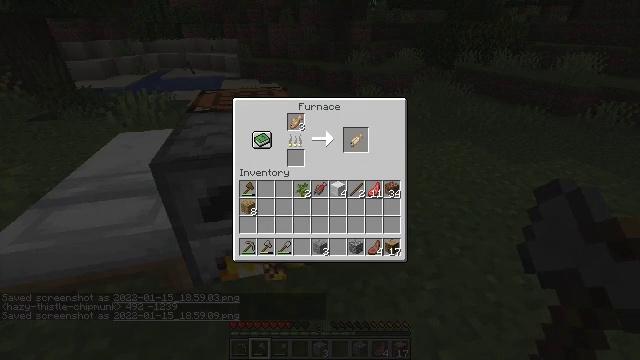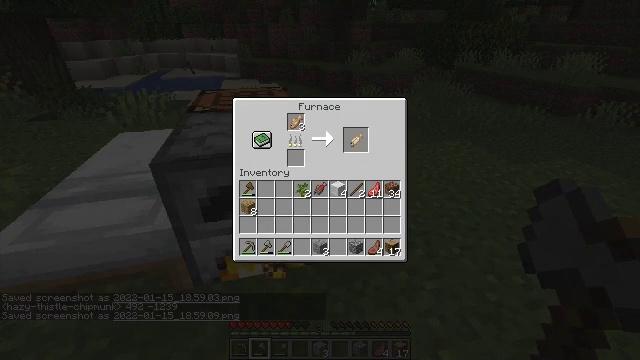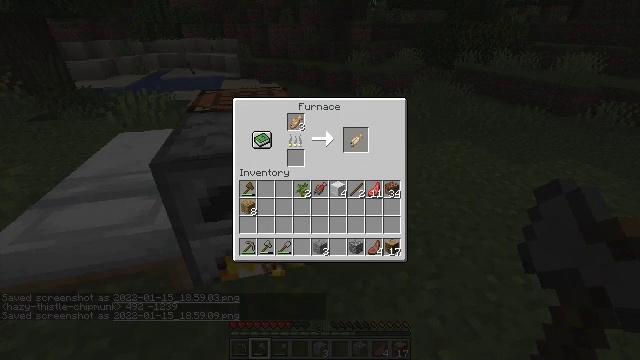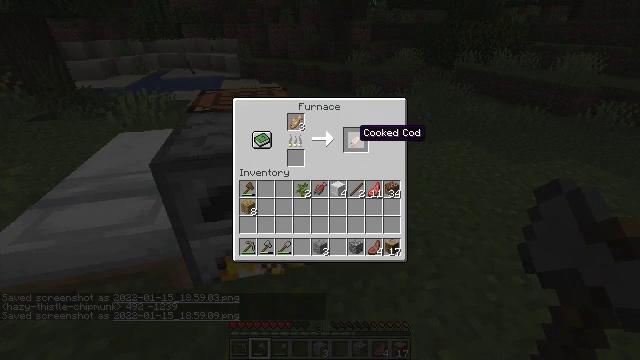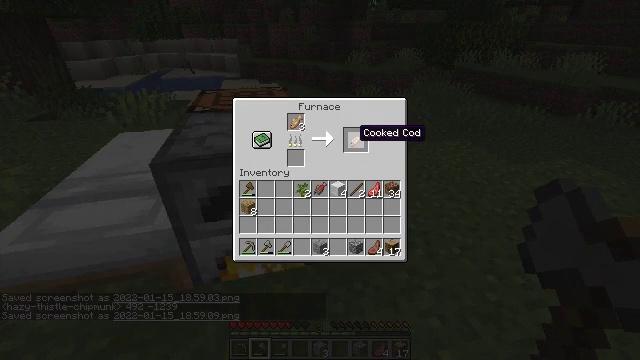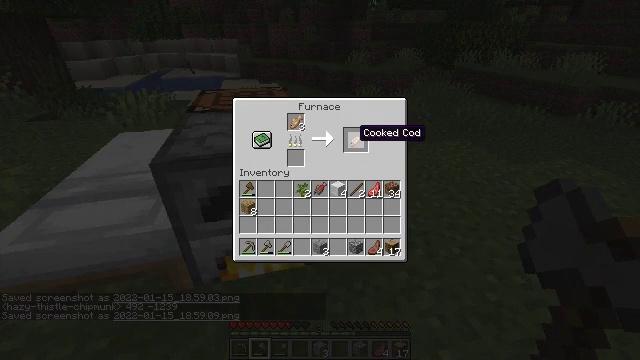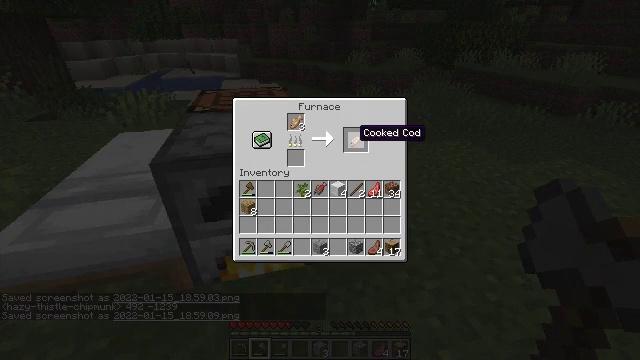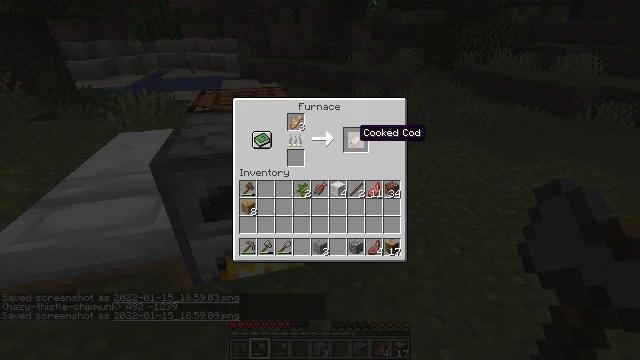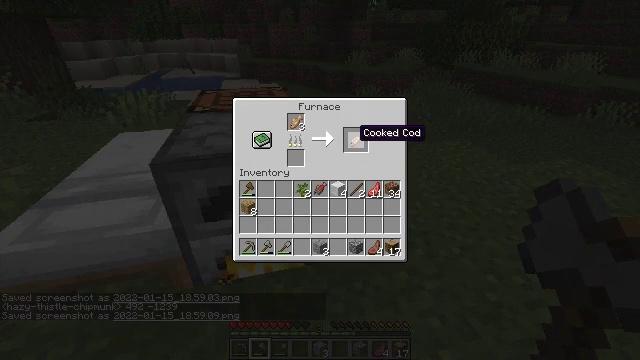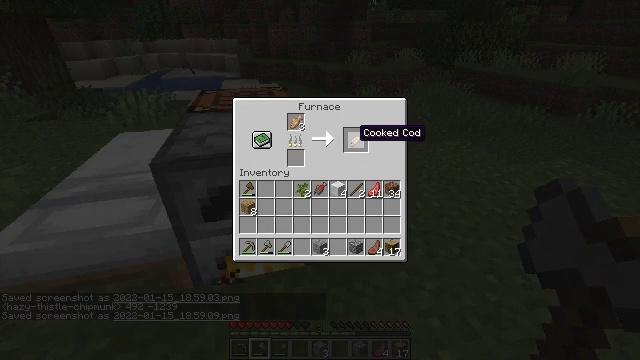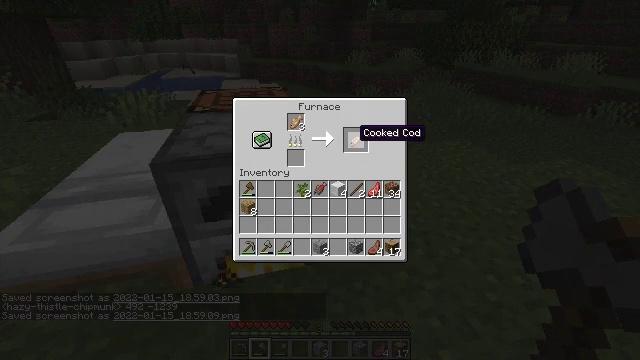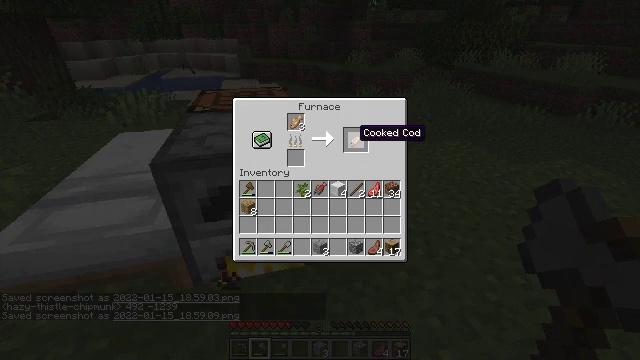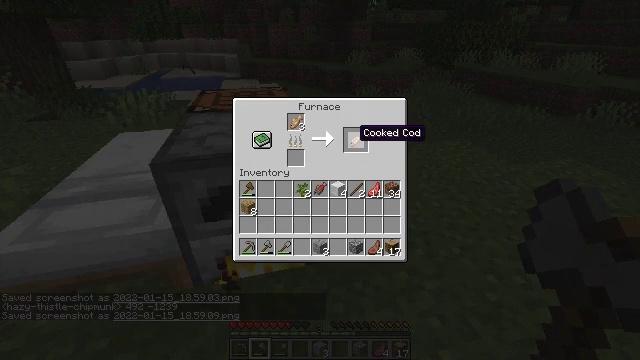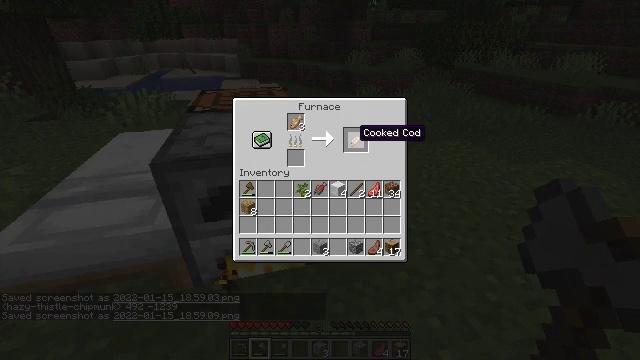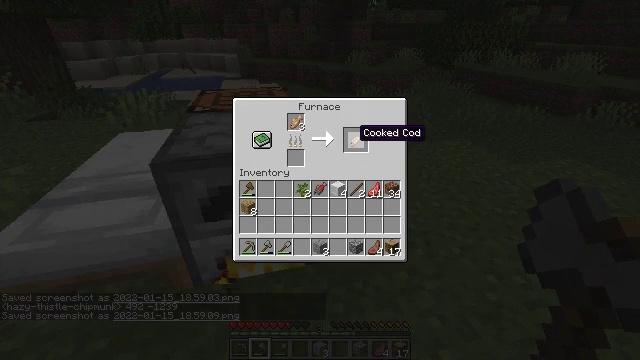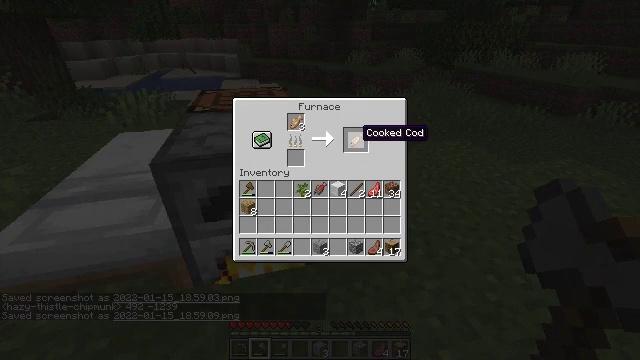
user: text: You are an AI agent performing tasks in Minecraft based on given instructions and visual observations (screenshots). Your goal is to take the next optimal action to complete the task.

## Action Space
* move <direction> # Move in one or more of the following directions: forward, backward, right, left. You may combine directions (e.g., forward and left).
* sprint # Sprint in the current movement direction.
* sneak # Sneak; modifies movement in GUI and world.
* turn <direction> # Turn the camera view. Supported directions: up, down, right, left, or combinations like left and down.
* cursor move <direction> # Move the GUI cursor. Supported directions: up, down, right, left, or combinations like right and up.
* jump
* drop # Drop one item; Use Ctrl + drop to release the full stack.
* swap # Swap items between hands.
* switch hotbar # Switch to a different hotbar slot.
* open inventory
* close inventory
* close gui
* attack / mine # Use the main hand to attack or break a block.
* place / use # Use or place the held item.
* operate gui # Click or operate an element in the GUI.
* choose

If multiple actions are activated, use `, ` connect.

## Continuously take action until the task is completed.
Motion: motion action
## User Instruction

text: Smelt a cooked cod.
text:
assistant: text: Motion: cursor move right
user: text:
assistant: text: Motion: cursor move right
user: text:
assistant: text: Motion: cursor move right
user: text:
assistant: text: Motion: no_op
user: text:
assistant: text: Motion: no_op
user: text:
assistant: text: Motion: no_op
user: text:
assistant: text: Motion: no_op
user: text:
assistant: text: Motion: no_op
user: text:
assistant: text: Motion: no_op
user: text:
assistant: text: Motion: no_op
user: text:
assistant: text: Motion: no_op
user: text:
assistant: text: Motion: no_op
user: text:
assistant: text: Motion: no_op
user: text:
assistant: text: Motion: no_op
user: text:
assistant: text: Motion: no_op
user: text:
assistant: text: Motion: no_op
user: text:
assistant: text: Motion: no_op
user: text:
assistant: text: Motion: no_op
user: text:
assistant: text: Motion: no_op
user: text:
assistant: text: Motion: no_op
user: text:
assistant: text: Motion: no_op
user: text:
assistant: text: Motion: no_op
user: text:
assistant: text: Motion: no_op
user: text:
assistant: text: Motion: no_op
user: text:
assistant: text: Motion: no_op
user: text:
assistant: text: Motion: cursor move left and down
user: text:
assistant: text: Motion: cursor move left and down
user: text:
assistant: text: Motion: cursor move left and down
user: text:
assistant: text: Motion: cursor move left and down
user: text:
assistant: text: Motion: cursor move down